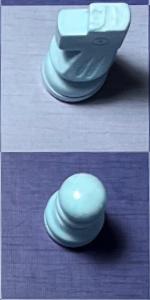
Label: Pawn_White